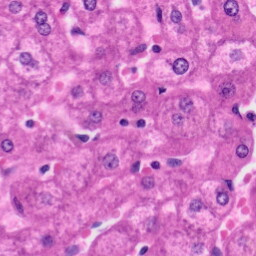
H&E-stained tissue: Liver